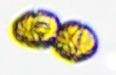
Label: Margalefidinium